Question: iam trying to develop a new Xbox game using microsoft kinect SDK 1.5 for windows.
when i create a new XBOX360 project and add Microsoft.Kinect as a reference->type using Microsoft.Kinect and Build, it gives me an error telling:
Warning 1 The primary reference "Microsoft.Kinect" could not be resolved because it has an indirect dependency on the framework assembly "mscorlib, Version=4.0.0.0, Culture=neutral, PublicKeyToken=b77a5c561934e089" which could not be resolved in the currently targeted framework. ".NETFramework,Version=v4.0,Profile=Client". To resolve this problem, either remove the reference "Microsoft.Kinect" or retarget your application to a framework version which contains "mscorlib, Version=4.0.0.0, Culture=neutral, PublicKeyToken=b77a5c561934e089". Xbox360Game1

and also, with system.dll, system.core.dll
all of these libraries are V2 when adding a new XBox Project.
how can i solve this problem.
Thanks in advance.
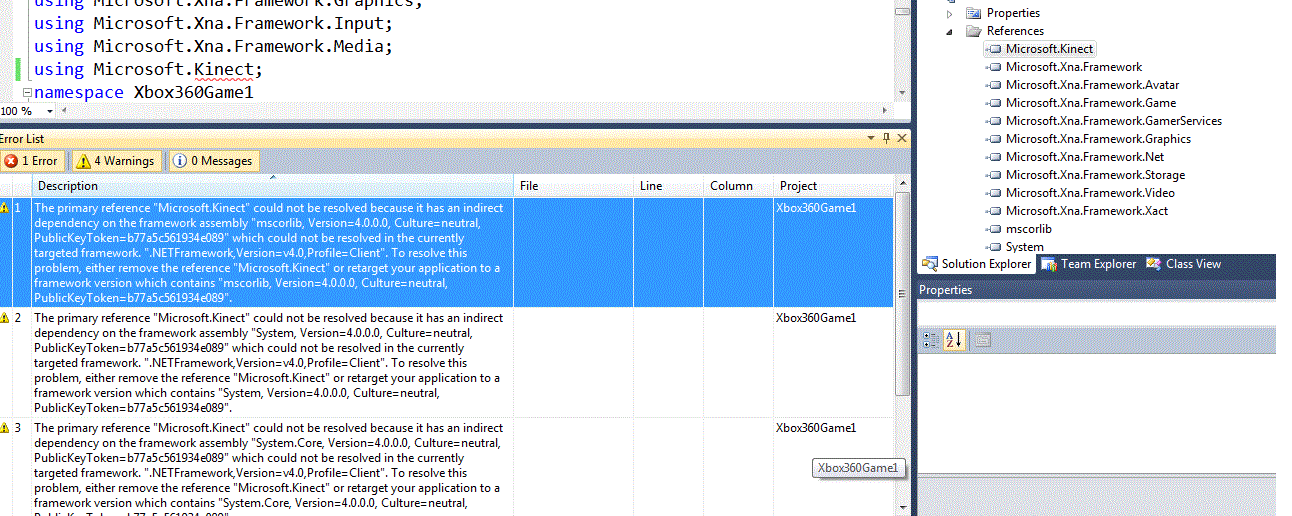
Answer: I have bad news for you.
It's sad, i know.
The only way to create Xbox games with Kinect is with the XDK (if I'm correct) and it's only for certified professionals.